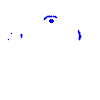
Particle: pion